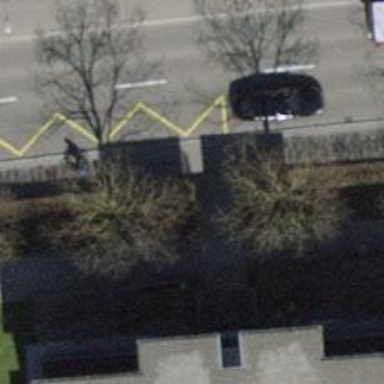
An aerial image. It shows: Hedge barrier.